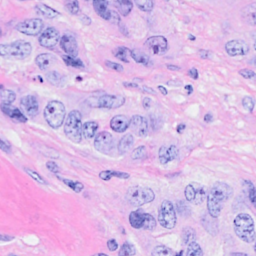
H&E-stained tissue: Breast